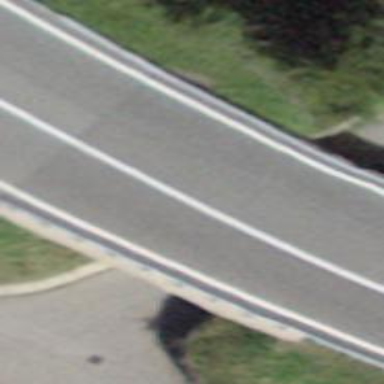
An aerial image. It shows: Asphalt bridge on trunk highway that is designated as motorroad.